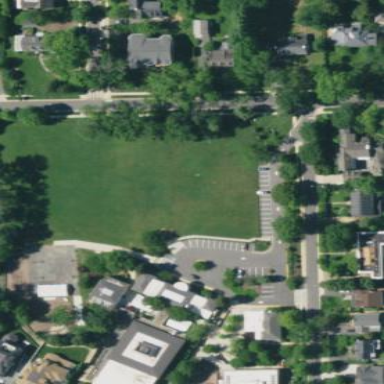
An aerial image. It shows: School.